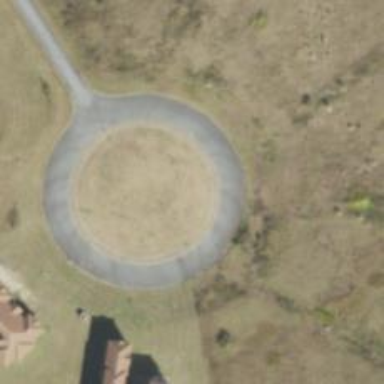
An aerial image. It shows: Turning loop on the road.